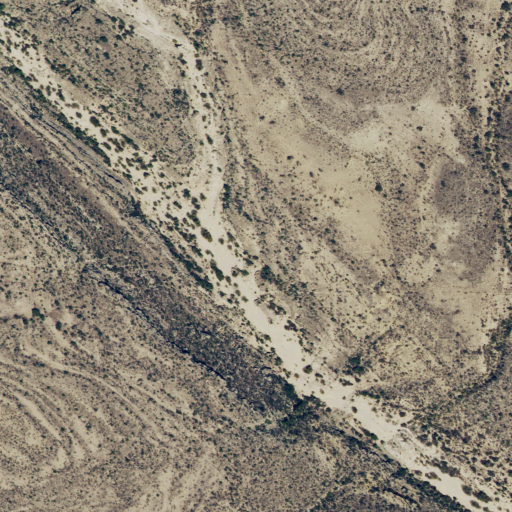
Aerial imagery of valley in Texas named Putman Canyon containing shrub and grassland